【题型】选择题　【知识点】平面几何　【难度】easy
如图，将含$30^\circ$和$60^\circ$的直角三角板$ABC$，绕点$B$顺时针旋转至$\triangle DBE$处，$\angle DBC = 90^\circ$，则旋转角的度数是（  ）

A. $30^\circ$ \quad B. $40^\circ$ \quad C. $60^\circ$ \quad D. $90^\circ$
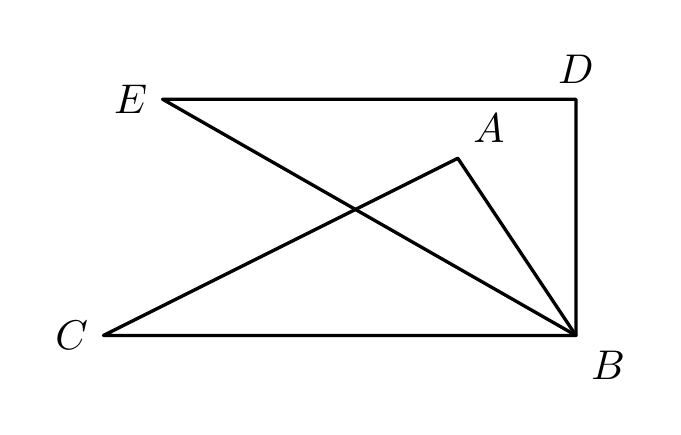
【解答】
\textbf{【答案】} A

\vspace{0.3cm}

\textbf{【分析】} 由旋转的性质可得旋转角为$\angle CBE$，即可求解。本题考查了旋转的性质，掌握旋转的性质是解题的关键。

\vspace{0.3cm}

\textbf{【详解】} 解：由题意可知，$\angle DBE = \angle ABC = 60^\circ$

$\because \angle DBC = 90^\circ$

$\therefore \angle CBE = \angle DBC - \angle DBE = 30^\circ$

故选：A.